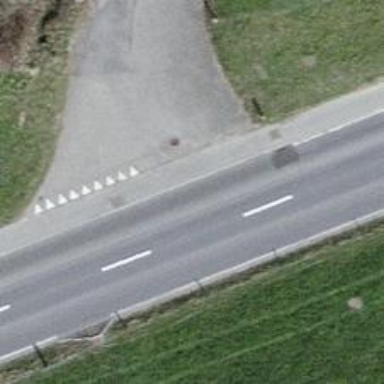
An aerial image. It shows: Road with "give way" sign.